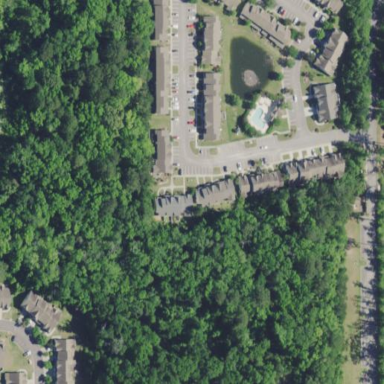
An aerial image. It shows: Residential area consisting of condominiums in subdivision.